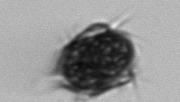
Label: Mesodinium